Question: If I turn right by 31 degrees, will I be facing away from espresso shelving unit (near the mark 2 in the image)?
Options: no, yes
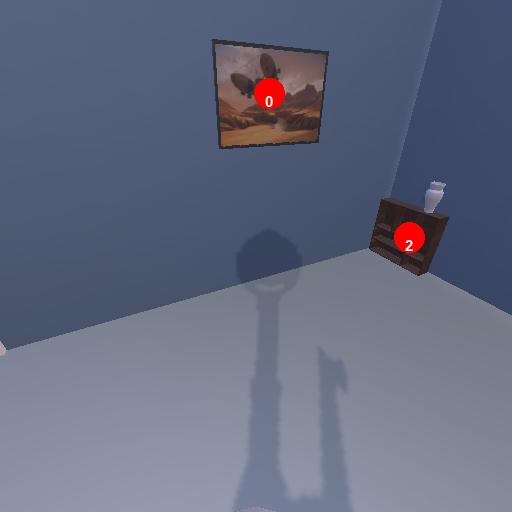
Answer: no